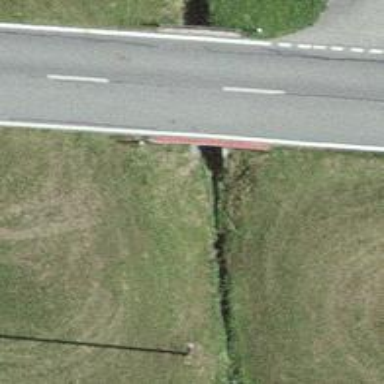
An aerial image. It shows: Drain passing through culvert tunnel.